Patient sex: M
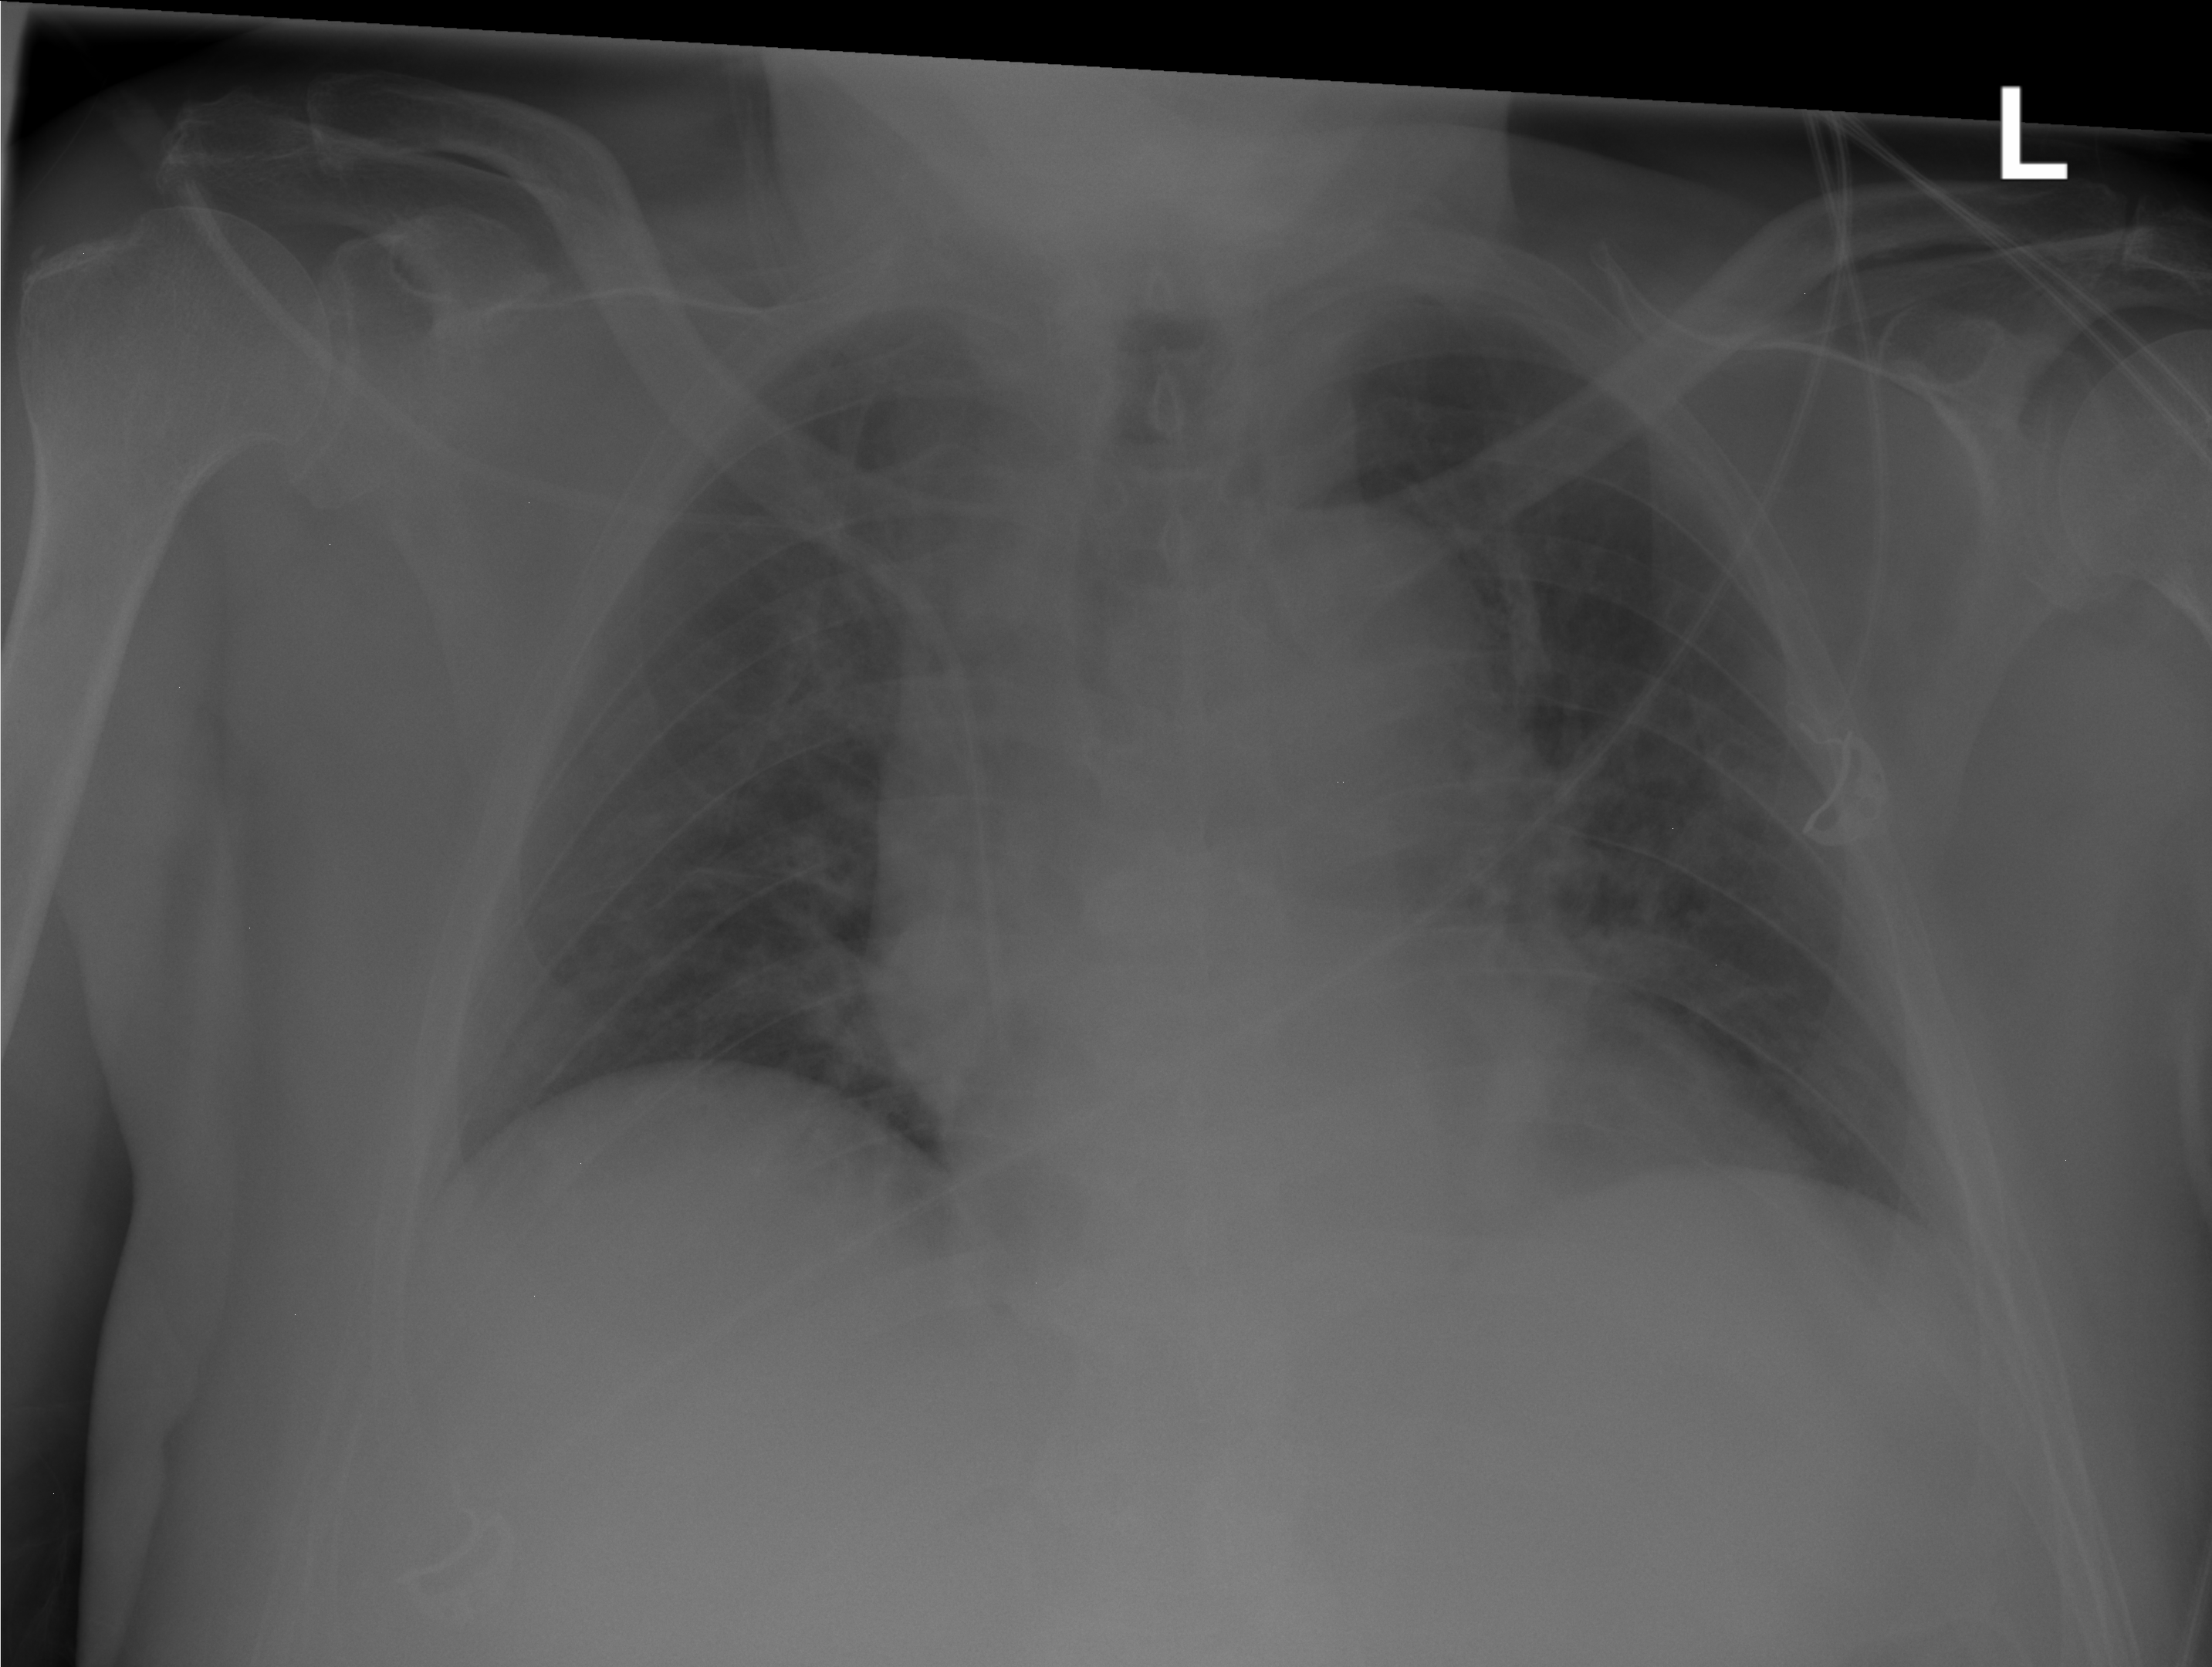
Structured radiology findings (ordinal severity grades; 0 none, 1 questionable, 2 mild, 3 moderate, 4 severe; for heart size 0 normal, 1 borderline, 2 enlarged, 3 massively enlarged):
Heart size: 2
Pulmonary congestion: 2
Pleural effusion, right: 0
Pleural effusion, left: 0
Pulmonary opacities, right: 0
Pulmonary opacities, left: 0
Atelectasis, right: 0
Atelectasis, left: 0